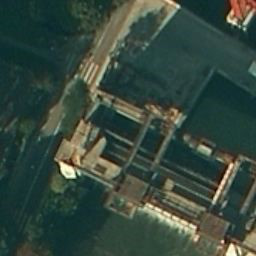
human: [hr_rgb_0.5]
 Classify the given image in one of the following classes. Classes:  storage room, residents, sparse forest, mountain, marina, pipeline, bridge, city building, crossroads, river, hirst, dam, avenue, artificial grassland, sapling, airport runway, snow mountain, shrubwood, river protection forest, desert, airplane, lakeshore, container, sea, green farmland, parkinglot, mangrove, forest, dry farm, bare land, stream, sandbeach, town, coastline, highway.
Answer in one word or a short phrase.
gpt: dam